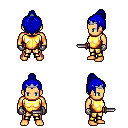
a pixel art fantasy rpg character, male body template, human, tanned skin, gold chest armor, gold greaves, blue short topknot hairstyle, silver tiara, metal gloves, dagger, four views (front, back, left, right), 2x2 character sprite sheet, small pixel art, hard edges, no anti-aliasing